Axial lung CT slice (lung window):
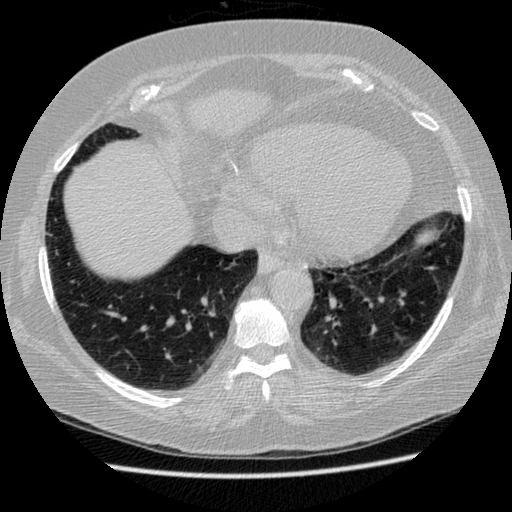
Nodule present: no